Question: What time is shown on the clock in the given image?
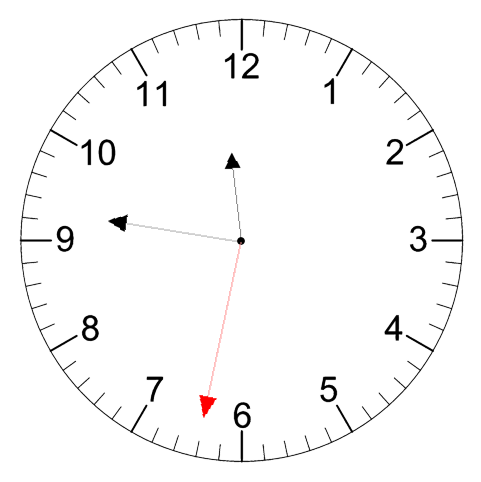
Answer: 11:46:32